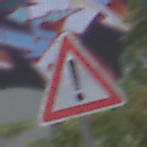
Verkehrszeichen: Gefahrenstelle
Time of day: MorningAfternoon
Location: Outdoor (Urban)
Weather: PartlyCloudy
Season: NotSpecified
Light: Natural